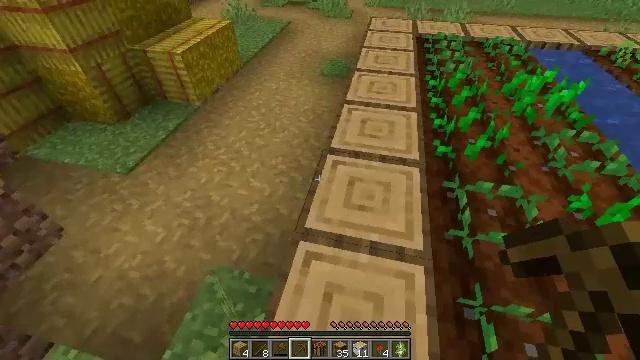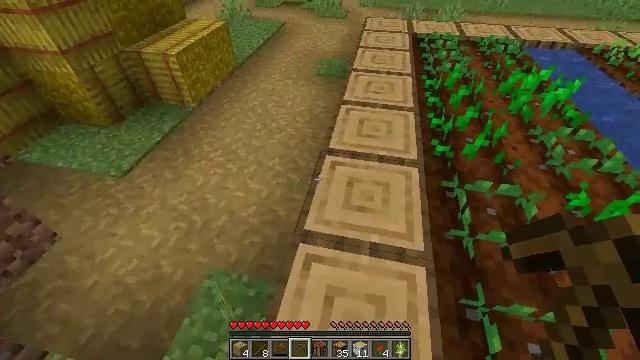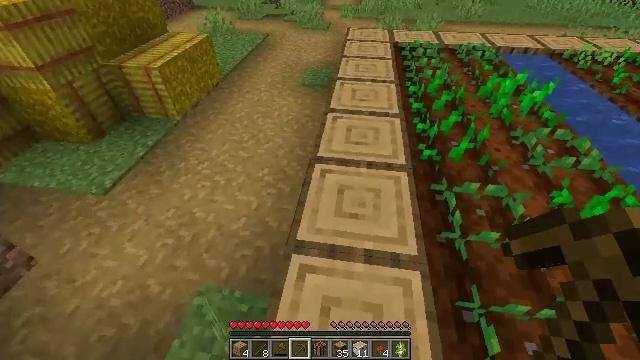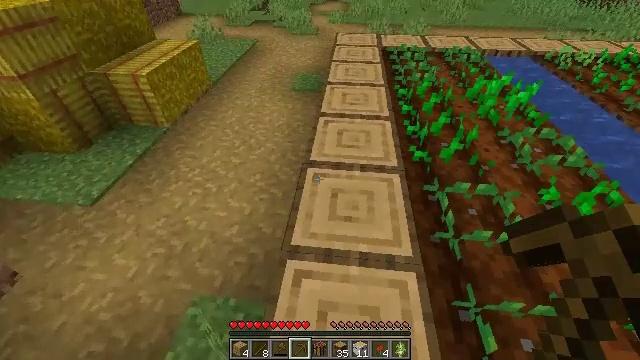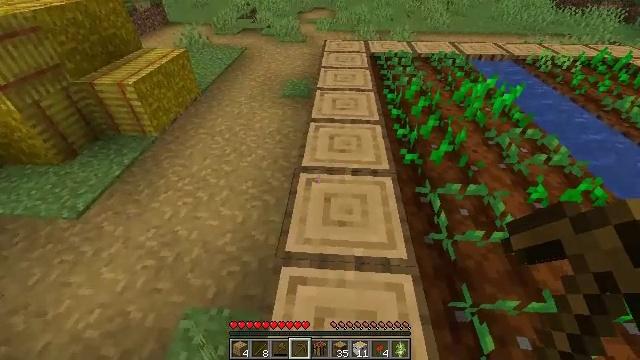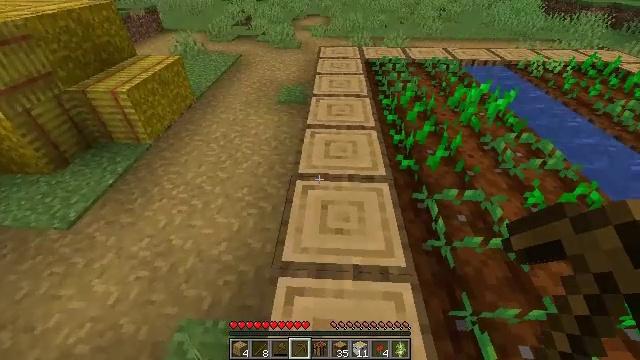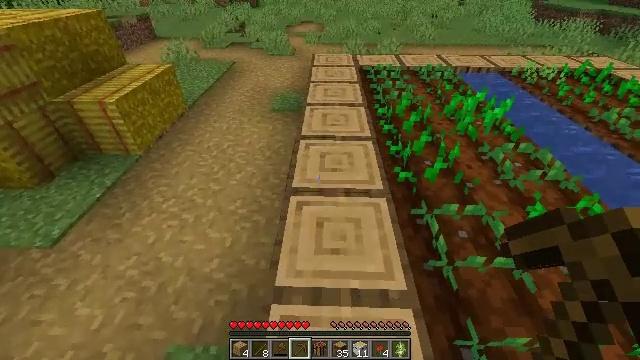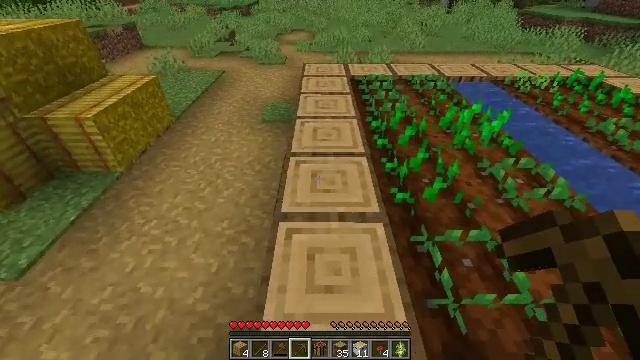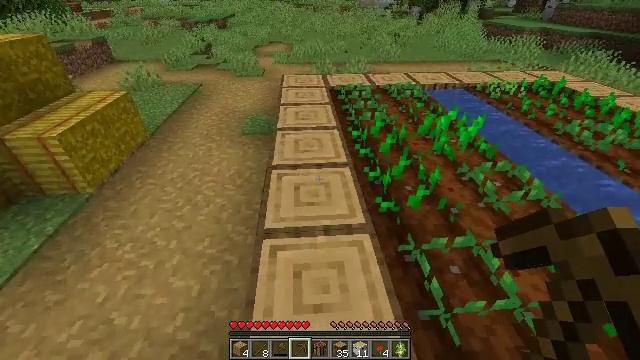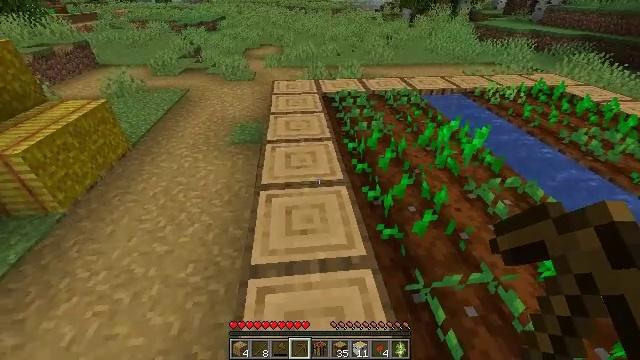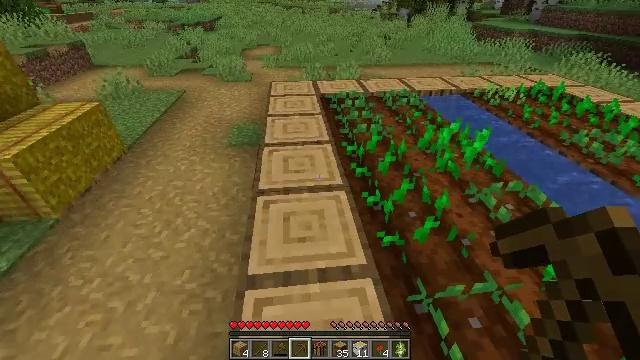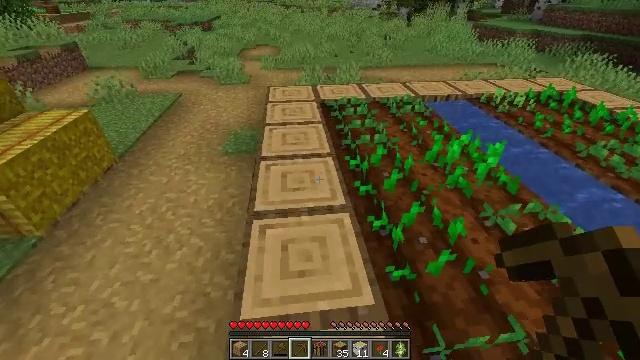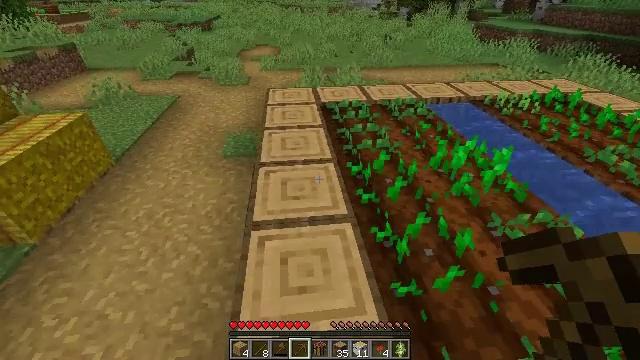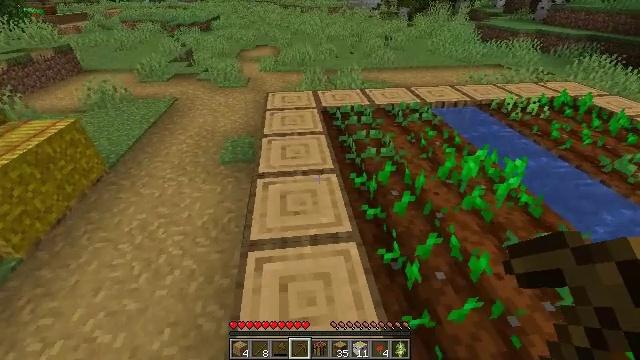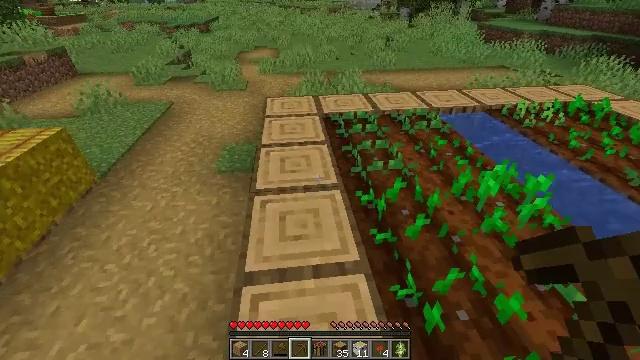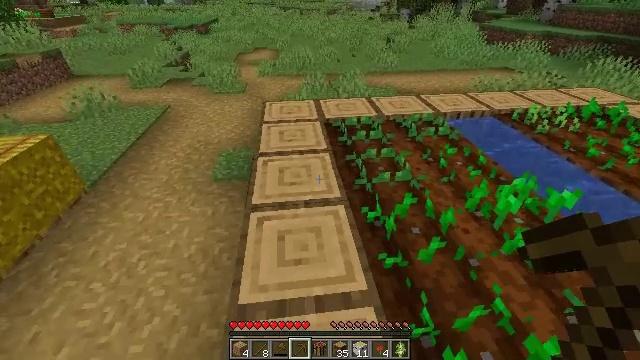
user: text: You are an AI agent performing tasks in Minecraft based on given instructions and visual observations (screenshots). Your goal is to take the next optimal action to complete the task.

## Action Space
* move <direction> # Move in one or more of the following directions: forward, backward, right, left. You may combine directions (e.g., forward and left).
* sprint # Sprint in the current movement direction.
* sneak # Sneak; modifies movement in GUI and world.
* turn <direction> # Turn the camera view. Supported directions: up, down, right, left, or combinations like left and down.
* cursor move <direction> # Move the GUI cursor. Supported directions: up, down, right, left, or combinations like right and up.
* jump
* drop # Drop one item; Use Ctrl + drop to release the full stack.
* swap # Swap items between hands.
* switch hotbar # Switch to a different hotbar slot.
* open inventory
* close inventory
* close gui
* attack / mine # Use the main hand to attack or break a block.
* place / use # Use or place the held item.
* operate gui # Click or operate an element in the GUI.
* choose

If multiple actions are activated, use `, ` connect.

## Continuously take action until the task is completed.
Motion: motion action
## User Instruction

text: Collect wheat crops.
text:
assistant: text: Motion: turn right
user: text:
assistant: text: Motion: turn right and up
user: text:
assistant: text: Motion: turn right
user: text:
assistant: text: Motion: turn right and up
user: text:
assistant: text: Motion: move forward, turn right and up
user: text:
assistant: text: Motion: move forward, turn right and up
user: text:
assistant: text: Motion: move forward, turn right and up
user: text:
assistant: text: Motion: move forward, turn right and up
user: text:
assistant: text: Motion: move forward, turn right
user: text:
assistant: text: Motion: move forward
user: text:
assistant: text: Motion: move forward
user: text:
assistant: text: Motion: move forward
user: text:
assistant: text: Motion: move forward
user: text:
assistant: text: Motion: move forward
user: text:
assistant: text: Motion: move forward
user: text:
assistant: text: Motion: move forward
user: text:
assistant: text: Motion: move forward
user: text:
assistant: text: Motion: move forward
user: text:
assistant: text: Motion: move forward
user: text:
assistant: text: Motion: move forward
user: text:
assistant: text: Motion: move forward
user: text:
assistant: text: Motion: move forward
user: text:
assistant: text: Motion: move forward
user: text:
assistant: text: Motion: move forward
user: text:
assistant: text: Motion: move forward
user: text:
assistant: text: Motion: move forward
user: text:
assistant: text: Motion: move forward
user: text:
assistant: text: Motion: move forward, turn right
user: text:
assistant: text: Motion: move forward
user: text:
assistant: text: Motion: move forward, turn right